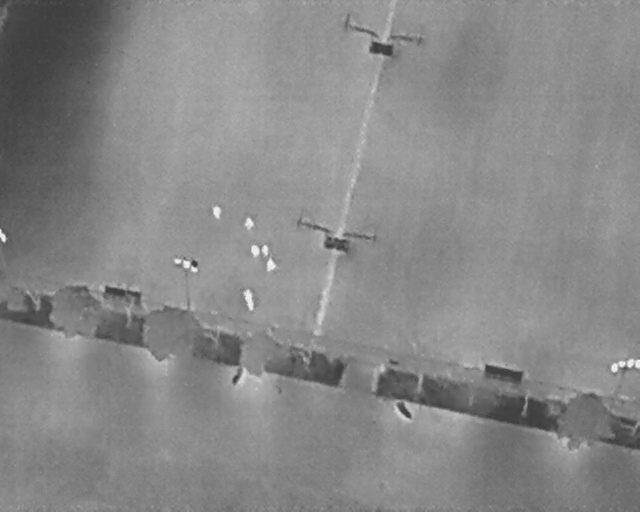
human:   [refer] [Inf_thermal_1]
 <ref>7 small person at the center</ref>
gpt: <box>[[32, 40, 35, 42, 2], [37, 42, 40, 44, 2], [38, 48, 41, 50, 2], [40, 48, 42, 49, 2], [41, 50, 43, 52, 2], [37, 56, 39, 58, 2], [37, 58, 40, 60, 2]]</box>